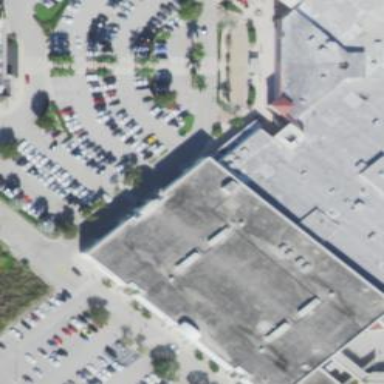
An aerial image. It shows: View of roof of building.